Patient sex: M
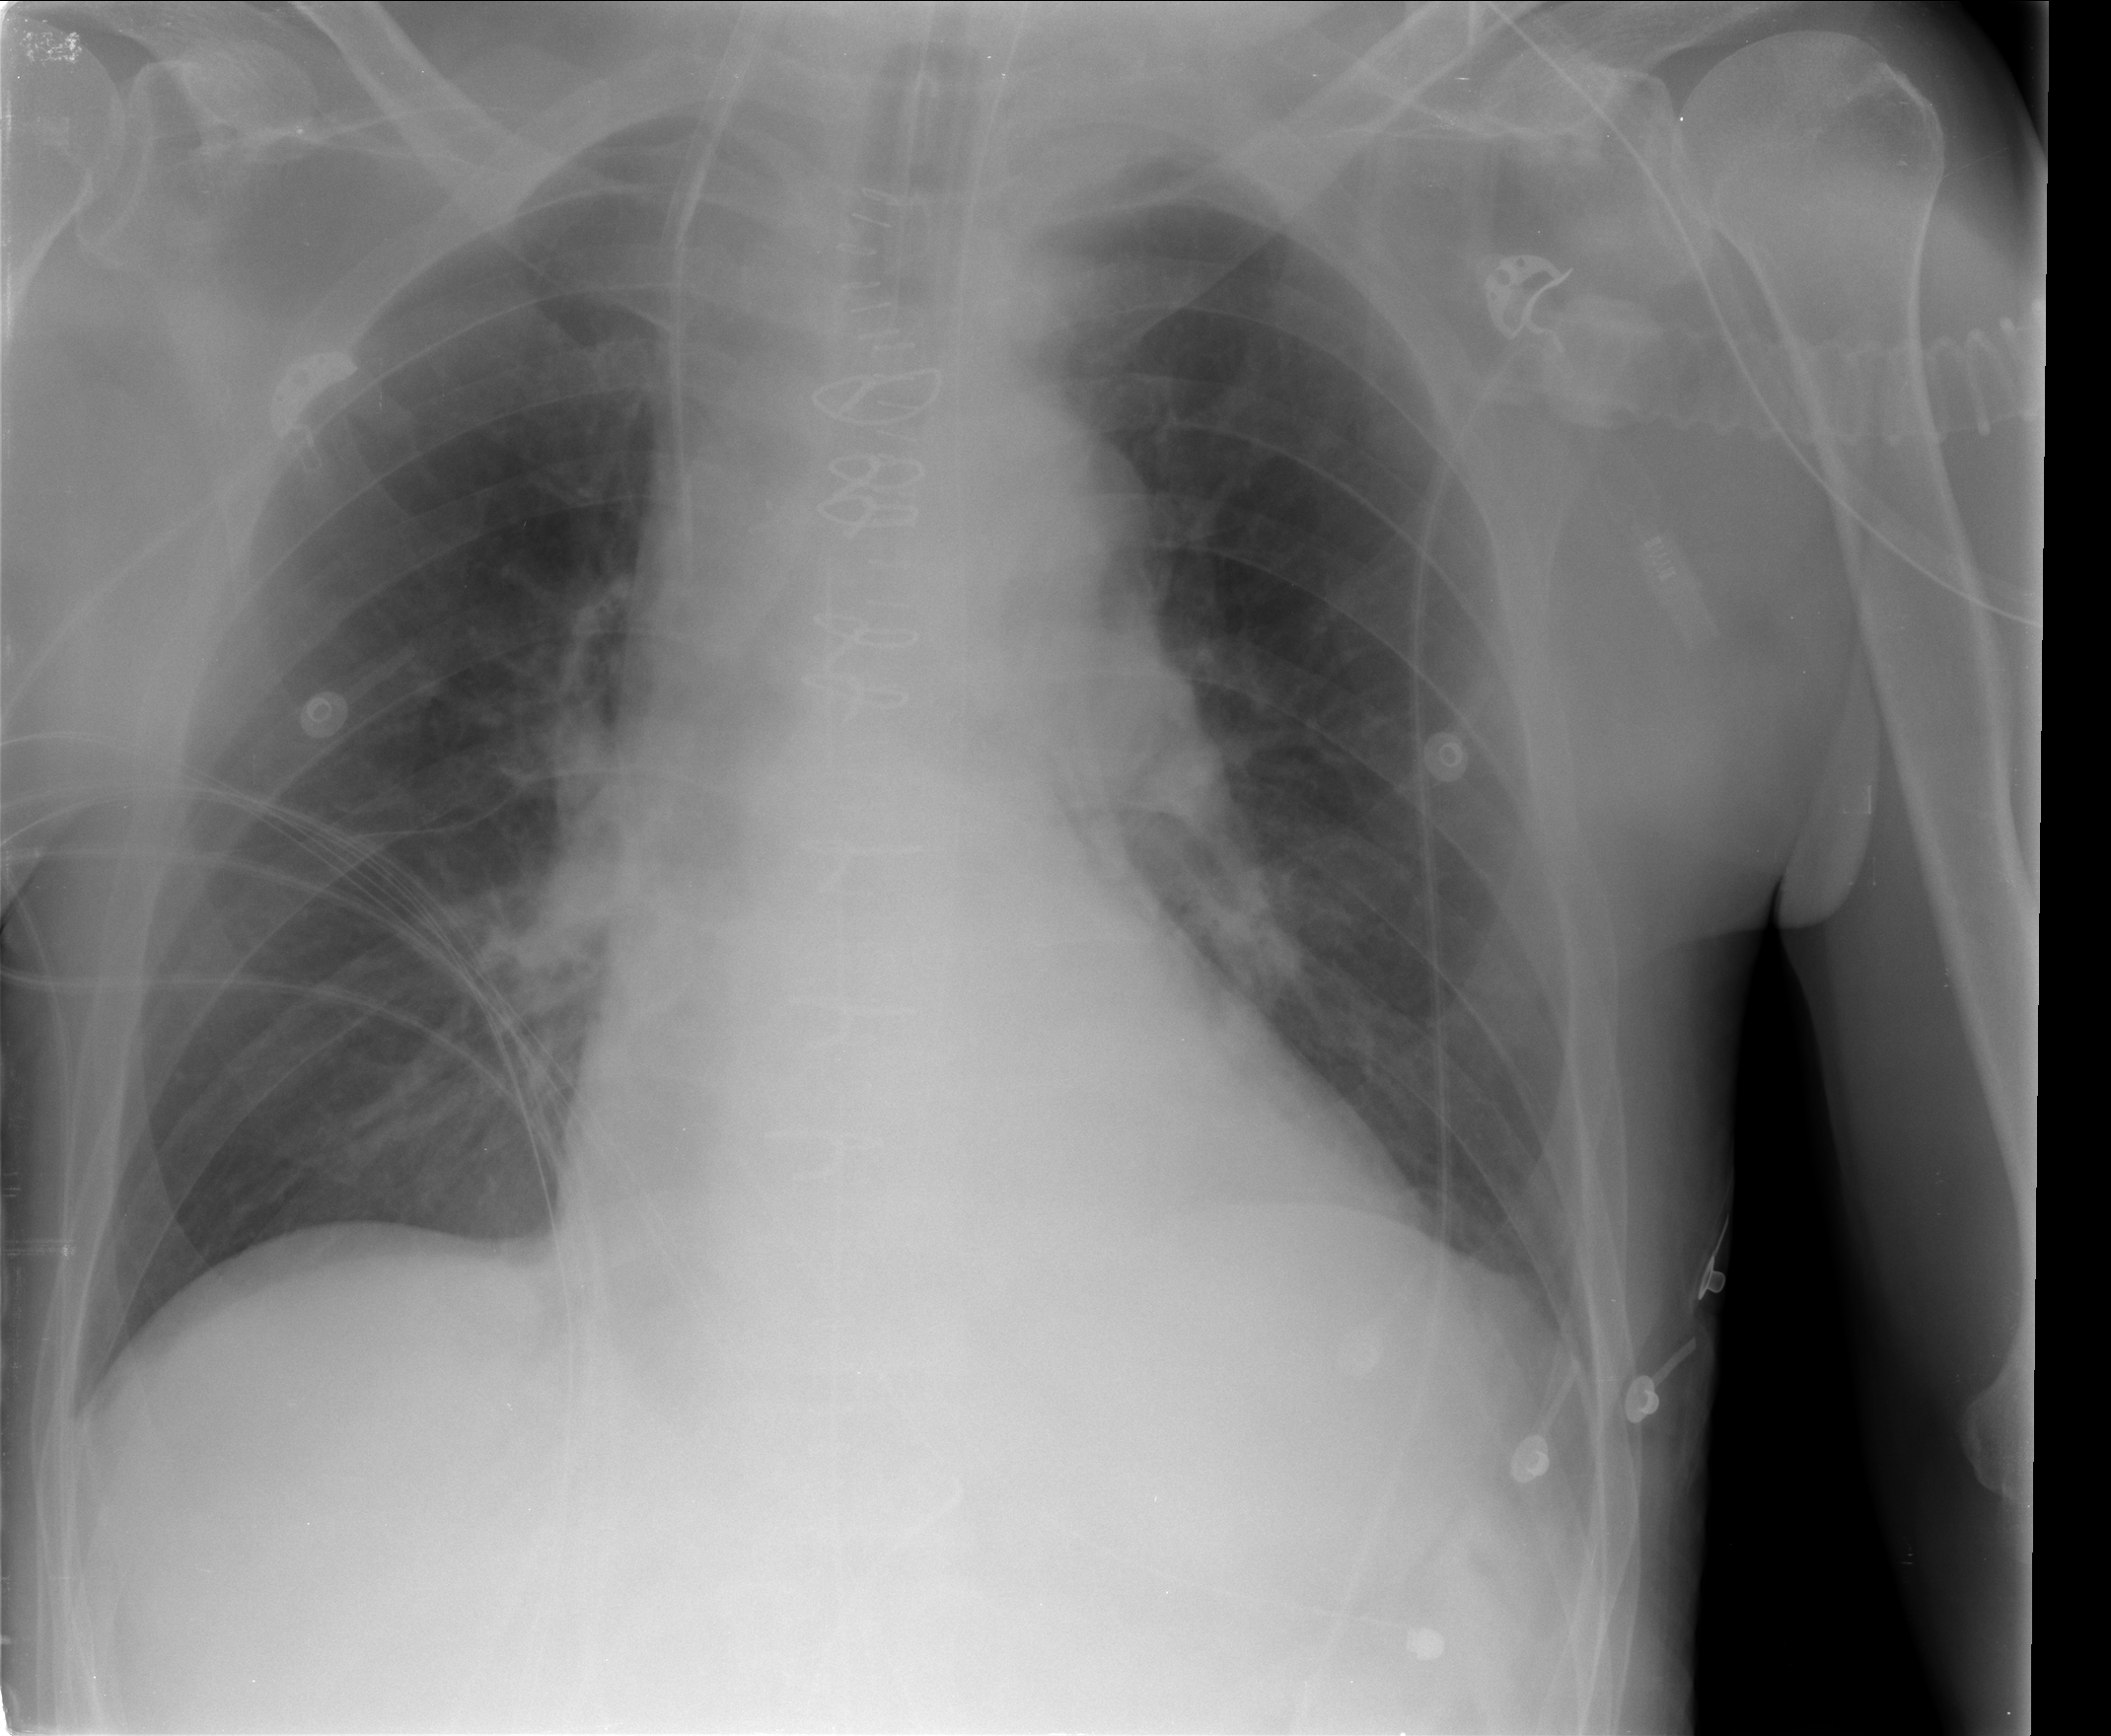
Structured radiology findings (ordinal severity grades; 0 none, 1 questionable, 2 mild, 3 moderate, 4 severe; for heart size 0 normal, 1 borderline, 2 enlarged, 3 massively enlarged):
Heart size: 0
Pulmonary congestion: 2
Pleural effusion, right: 0
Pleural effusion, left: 0
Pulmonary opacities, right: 0
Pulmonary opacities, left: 0
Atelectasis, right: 0
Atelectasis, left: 0